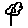
Label: flower